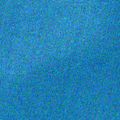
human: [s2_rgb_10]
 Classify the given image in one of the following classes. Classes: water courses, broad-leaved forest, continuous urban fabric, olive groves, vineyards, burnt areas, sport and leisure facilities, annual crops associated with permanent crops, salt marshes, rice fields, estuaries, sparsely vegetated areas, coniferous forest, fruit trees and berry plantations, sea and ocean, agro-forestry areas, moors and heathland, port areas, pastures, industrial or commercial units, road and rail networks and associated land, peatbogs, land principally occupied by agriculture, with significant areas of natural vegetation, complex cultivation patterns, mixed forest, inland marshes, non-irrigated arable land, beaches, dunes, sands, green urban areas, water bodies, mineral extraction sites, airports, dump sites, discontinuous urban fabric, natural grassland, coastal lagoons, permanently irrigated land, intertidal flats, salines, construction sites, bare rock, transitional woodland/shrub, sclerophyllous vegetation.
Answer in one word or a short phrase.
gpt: sea and ocean